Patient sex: M
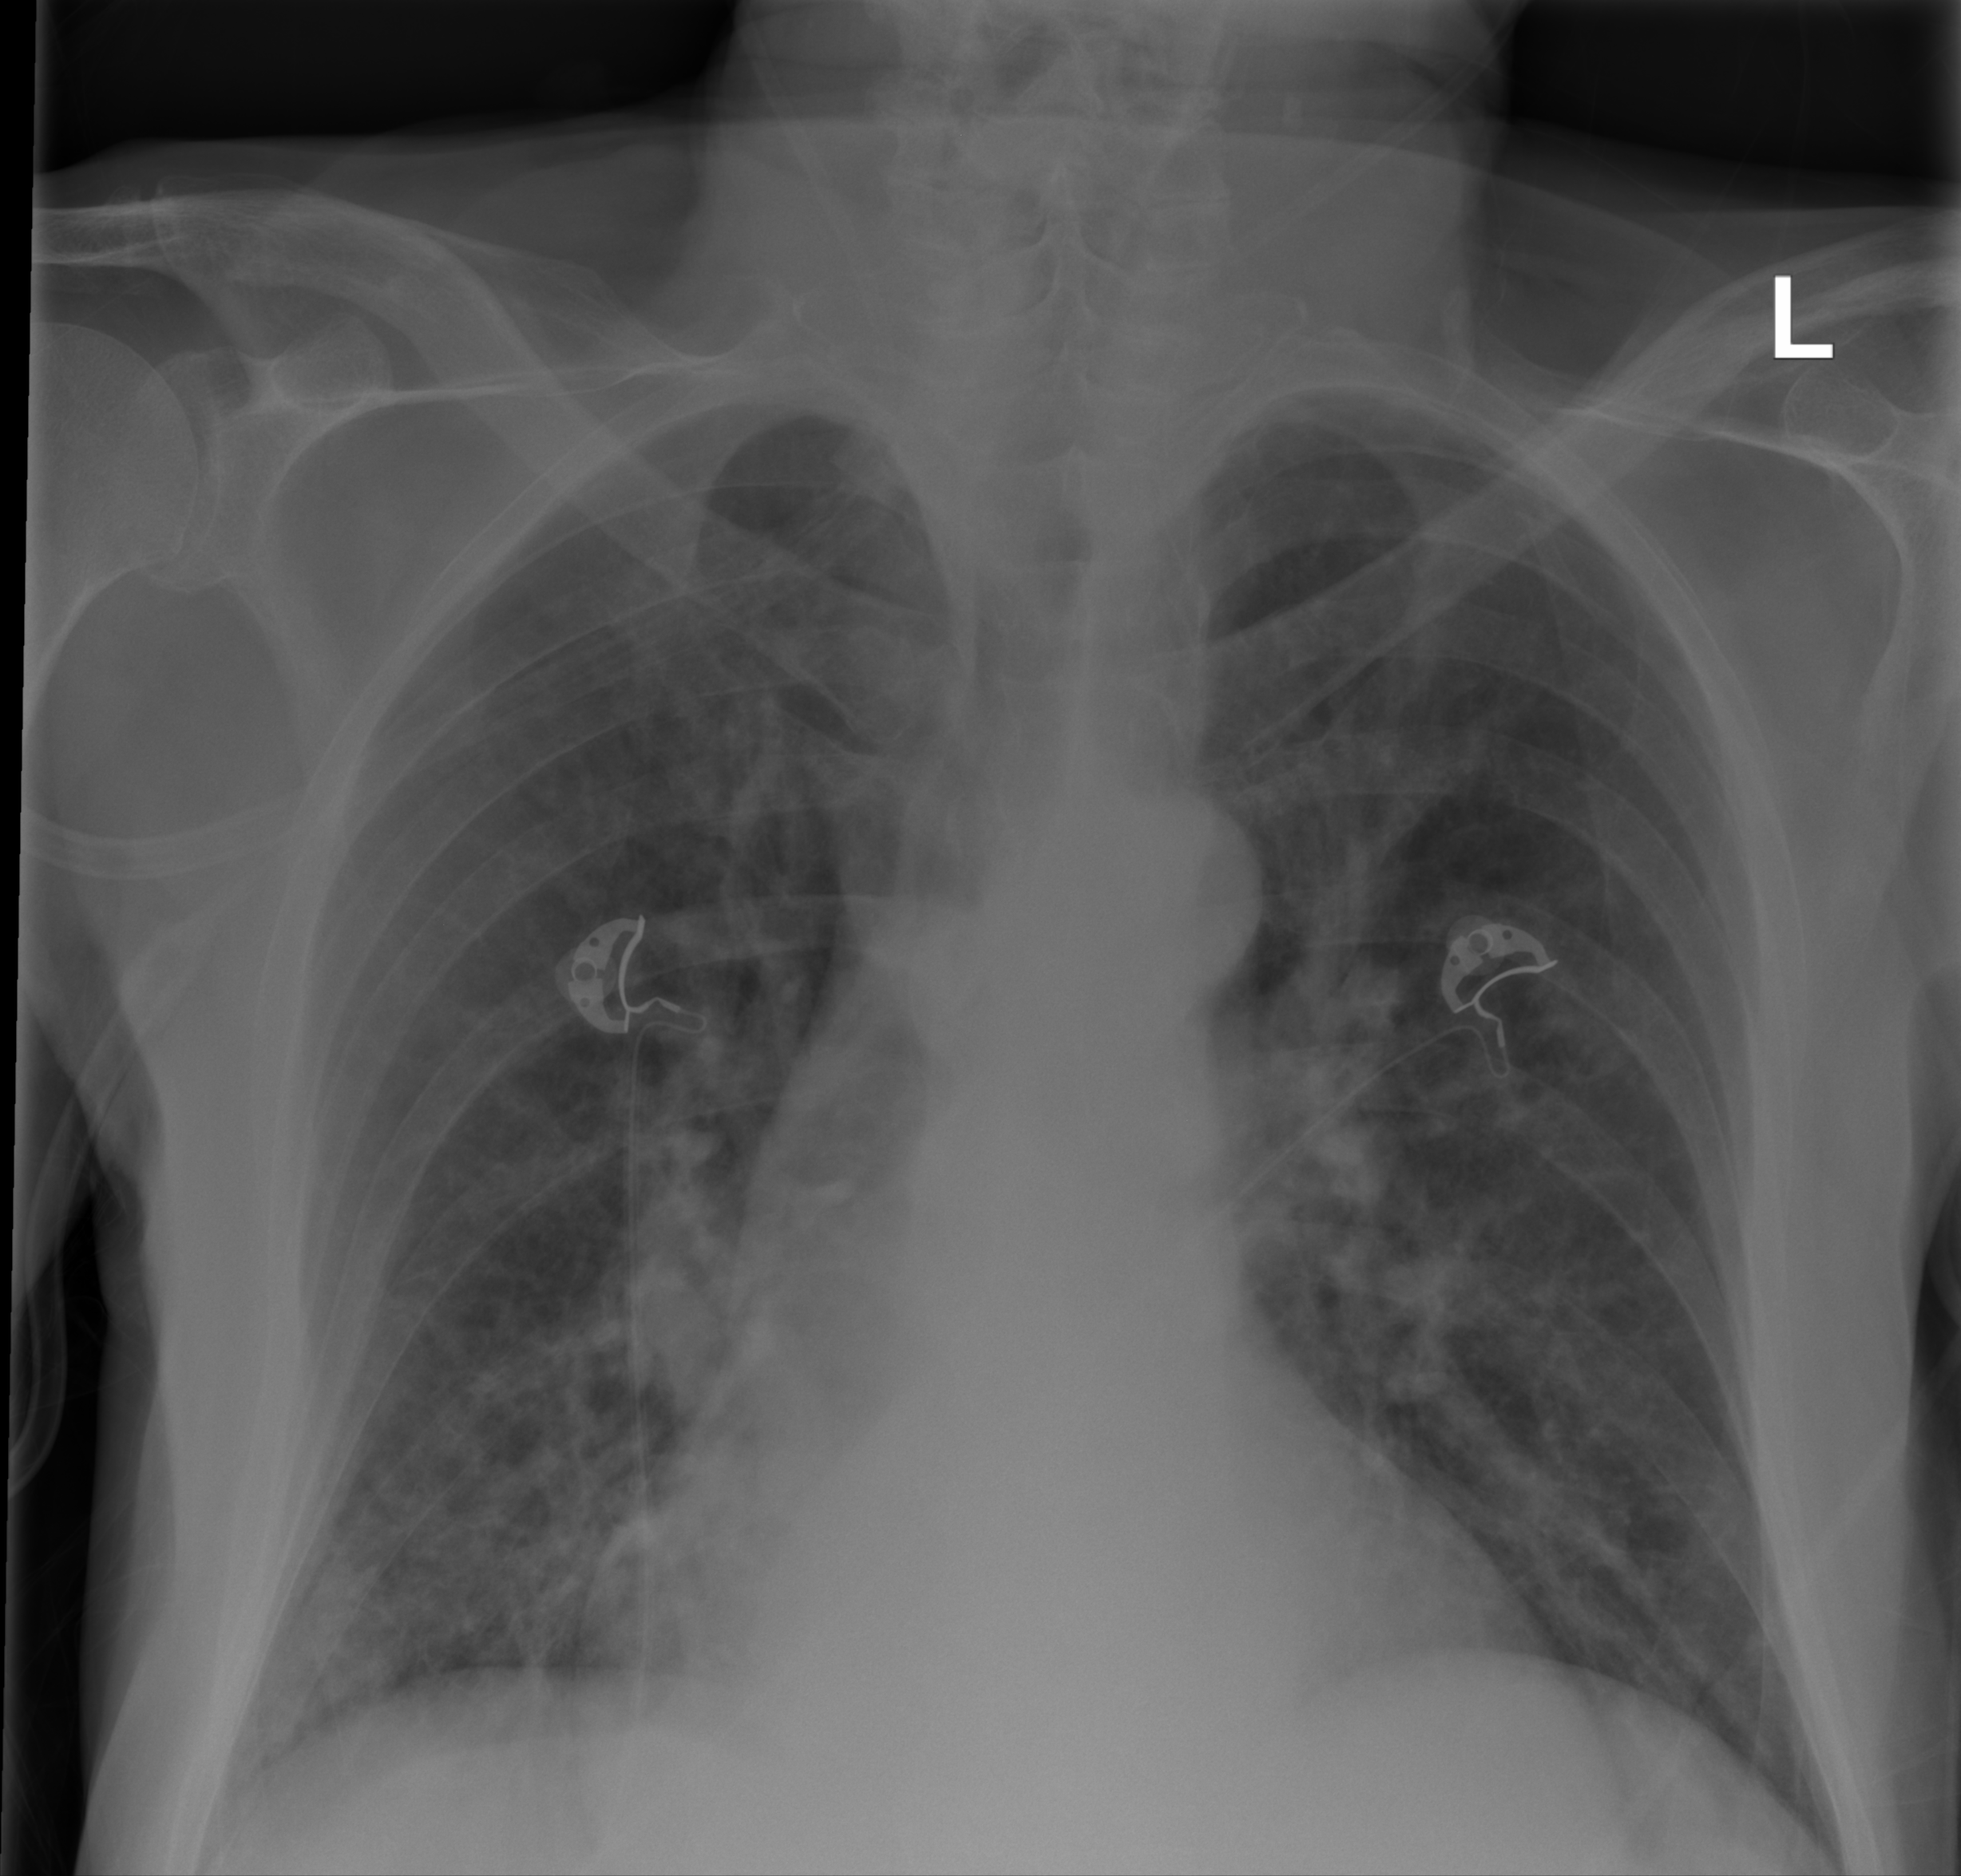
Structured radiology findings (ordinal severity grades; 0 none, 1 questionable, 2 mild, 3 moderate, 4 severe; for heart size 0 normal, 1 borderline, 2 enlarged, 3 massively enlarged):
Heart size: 0
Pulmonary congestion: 1
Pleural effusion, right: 0
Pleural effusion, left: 0
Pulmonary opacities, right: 2
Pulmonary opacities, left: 1
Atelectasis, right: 2
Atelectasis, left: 1